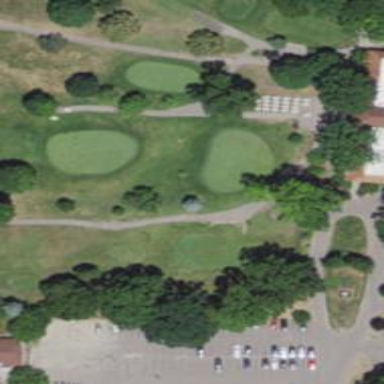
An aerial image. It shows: Path designated for golf carts.